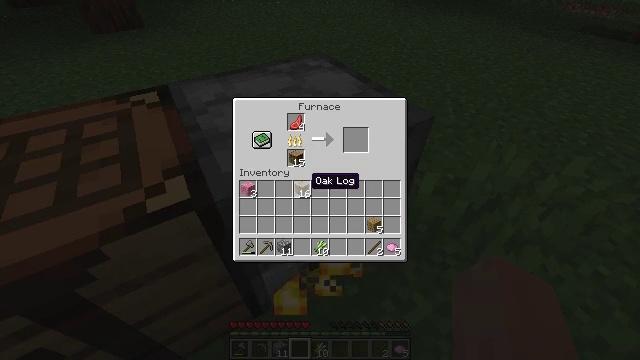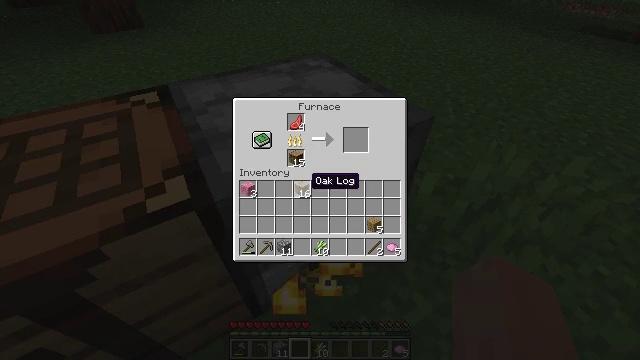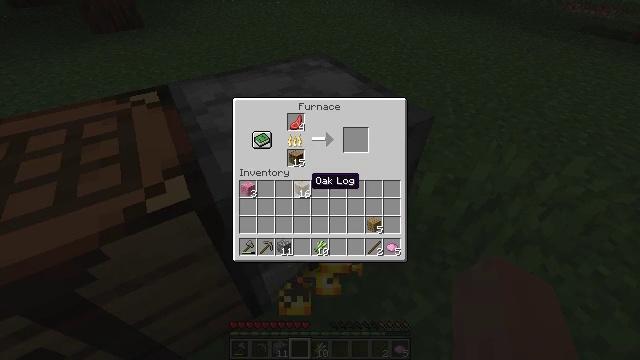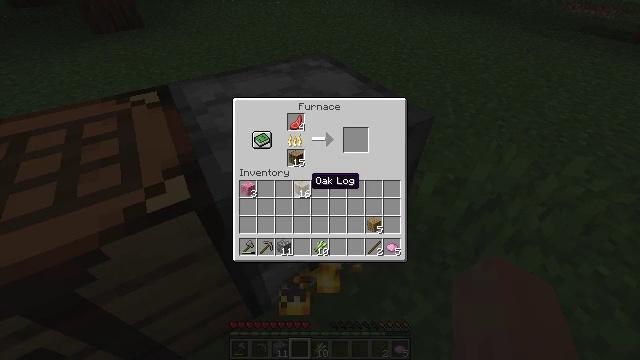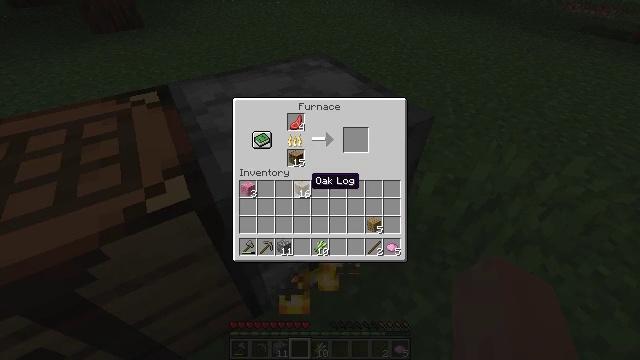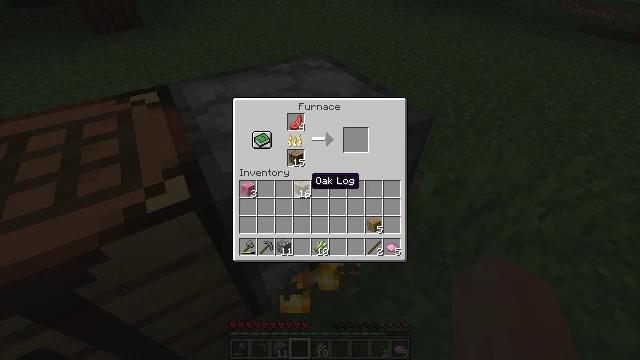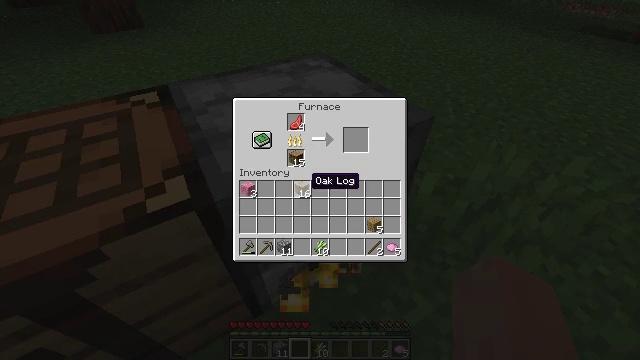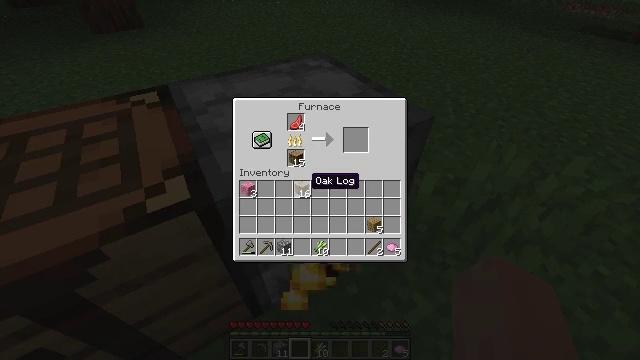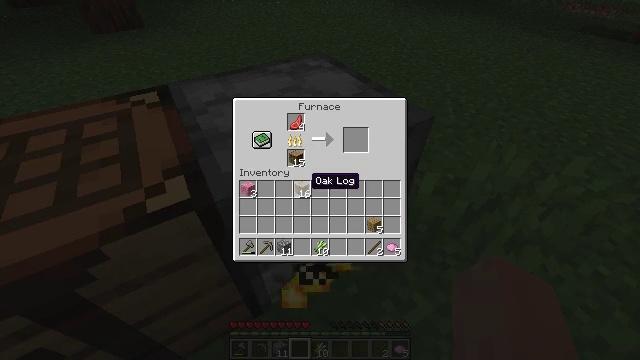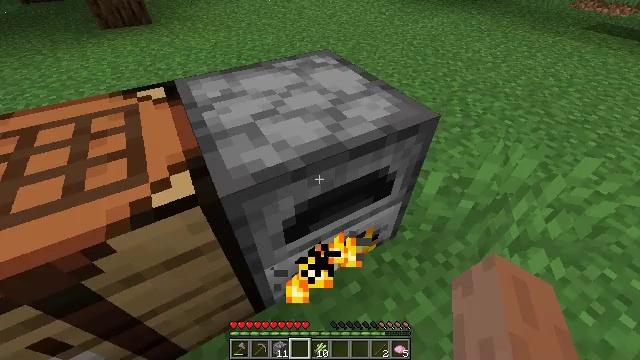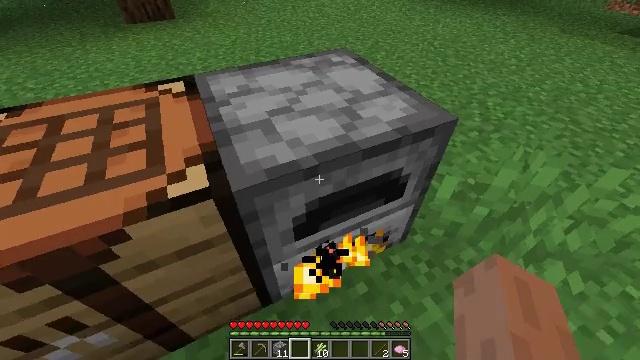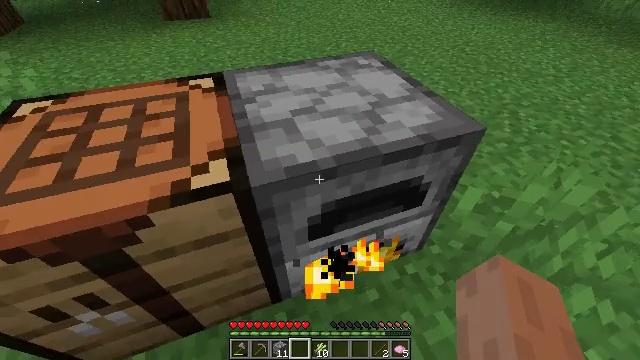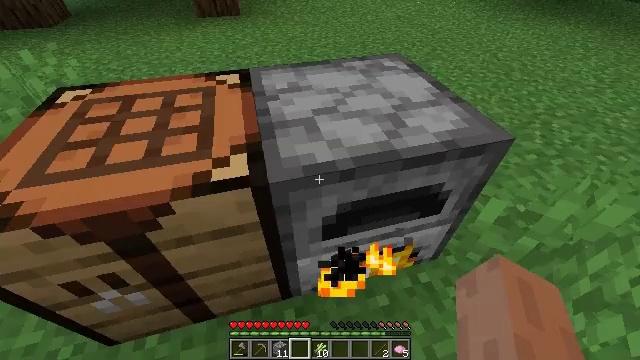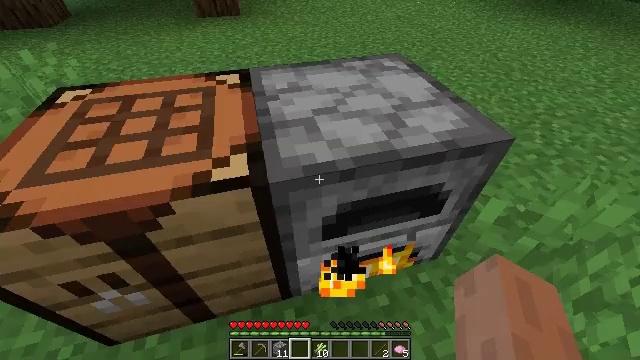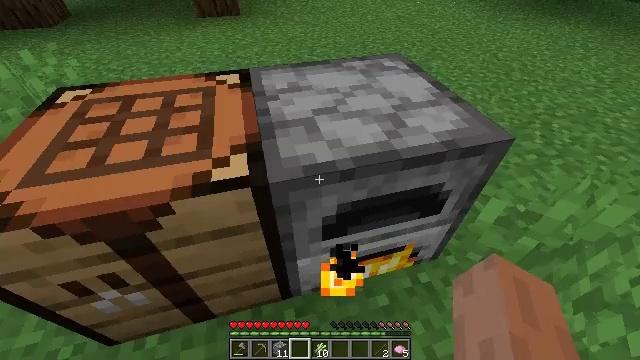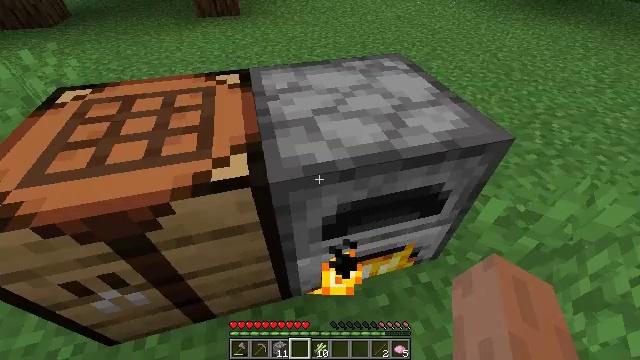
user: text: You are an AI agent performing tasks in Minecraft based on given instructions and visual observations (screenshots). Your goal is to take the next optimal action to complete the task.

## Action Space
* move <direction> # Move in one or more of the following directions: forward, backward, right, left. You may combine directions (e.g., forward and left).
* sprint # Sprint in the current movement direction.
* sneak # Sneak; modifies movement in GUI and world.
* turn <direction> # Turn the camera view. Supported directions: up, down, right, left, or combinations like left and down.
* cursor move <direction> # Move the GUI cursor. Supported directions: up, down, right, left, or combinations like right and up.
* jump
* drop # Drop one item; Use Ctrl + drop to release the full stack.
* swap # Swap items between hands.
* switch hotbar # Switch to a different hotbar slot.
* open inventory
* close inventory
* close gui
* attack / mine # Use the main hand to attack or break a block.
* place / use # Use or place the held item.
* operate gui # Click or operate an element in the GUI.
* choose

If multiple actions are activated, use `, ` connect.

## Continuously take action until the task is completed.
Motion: motion action
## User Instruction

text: Craft a pink bed.
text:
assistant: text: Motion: no_op
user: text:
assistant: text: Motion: no_op
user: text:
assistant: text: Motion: no_op
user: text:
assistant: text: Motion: sneak
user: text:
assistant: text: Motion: sneak, operate gui
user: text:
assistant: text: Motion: sneak, operate gui
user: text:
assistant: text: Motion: sneak
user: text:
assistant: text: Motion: no_op
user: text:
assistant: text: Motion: cursor move left
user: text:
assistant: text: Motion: turn left, close gui
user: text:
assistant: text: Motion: turn left
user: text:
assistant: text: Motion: turn left
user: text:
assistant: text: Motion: no_op
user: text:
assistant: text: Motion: no_op
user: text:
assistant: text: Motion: no_op
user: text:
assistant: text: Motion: turn left
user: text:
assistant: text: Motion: turn left
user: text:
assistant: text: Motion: turn left and up
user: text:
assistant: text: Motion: turn left and up
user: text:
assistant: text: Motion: no_op
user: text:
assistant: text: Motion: no_op
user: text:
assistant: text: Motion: turn right
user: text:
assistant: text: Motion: turn right and down
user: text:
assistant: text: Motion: turn right
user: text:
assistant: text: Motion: turn right and up
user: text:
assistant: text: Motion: turn right, use / place
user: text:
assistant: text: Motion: use / place
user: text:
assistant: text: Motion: use / place
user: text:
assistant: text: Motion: use / place
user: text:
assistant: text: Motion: no_op